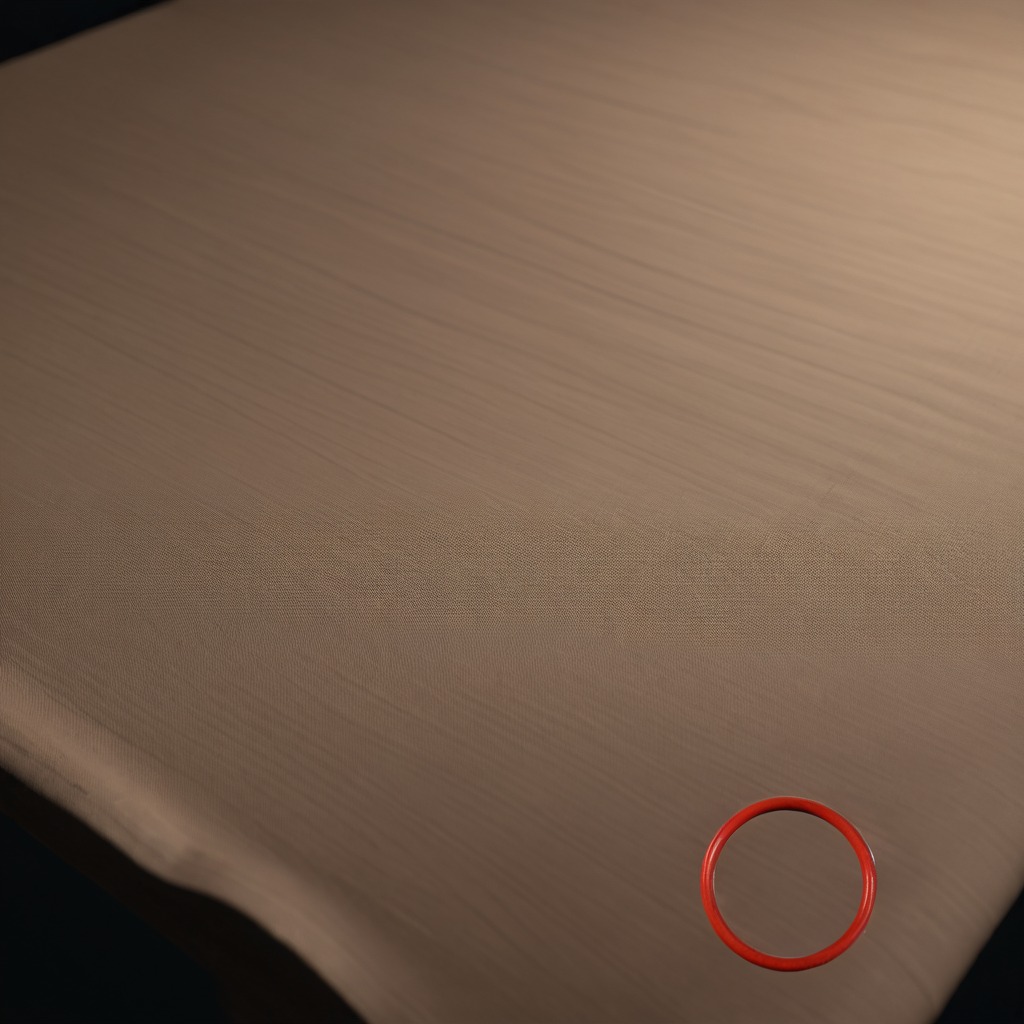
A rubber O-ring is lying on the wooden table.